Question: Title bar not icon showing in small screen.when I am running the same application in small and big emulator in big emulator title bar icon but in small not showing

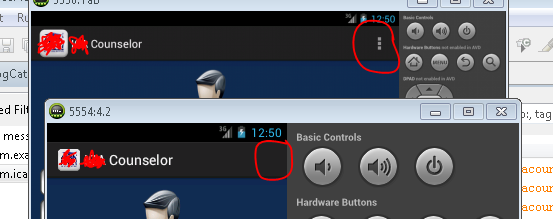
Answer: The system decides that for you. You have no control over that "Overflow button". According to the <URL>:
> "...the action overflow is available from the menu hardware key. The resulting actions popup... is displayed at the bottom of the screen."
Some more reading: <URL>